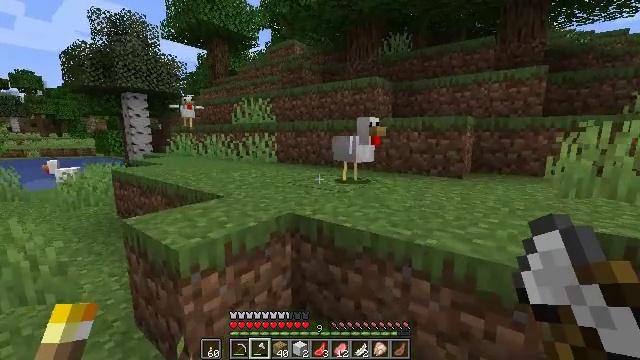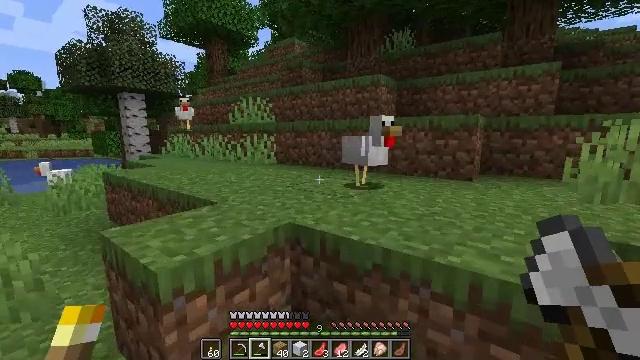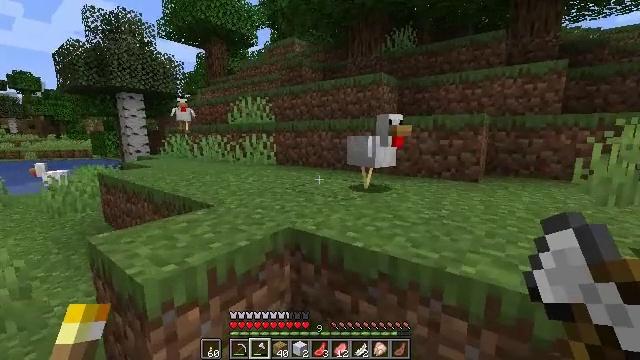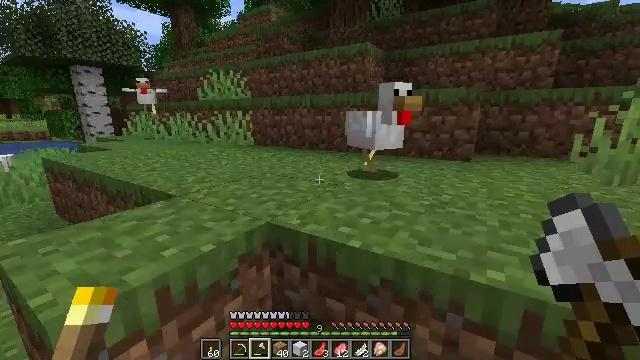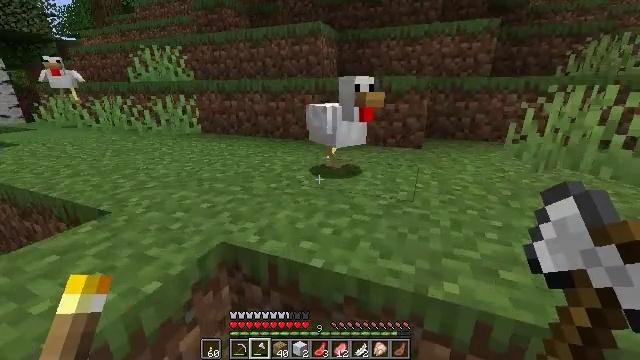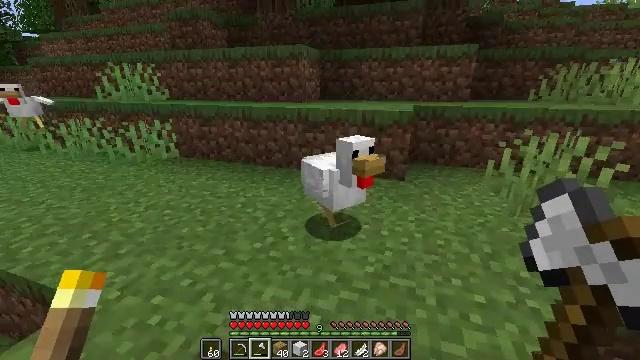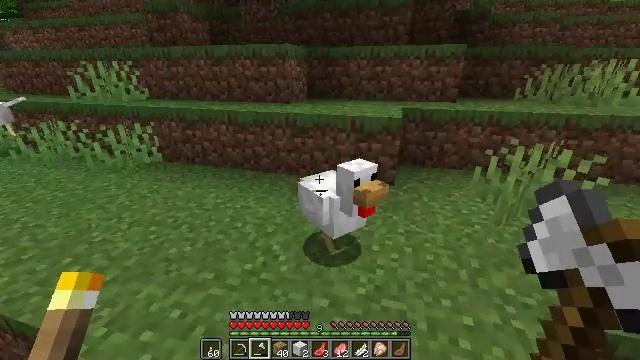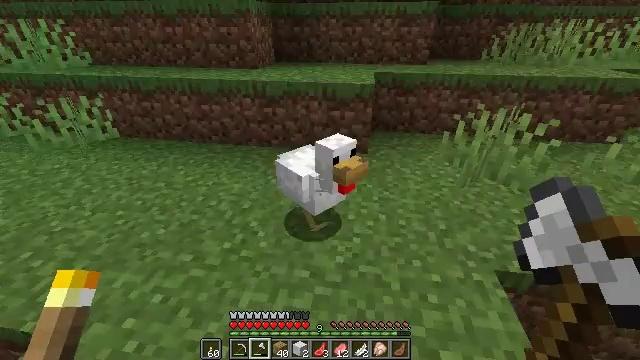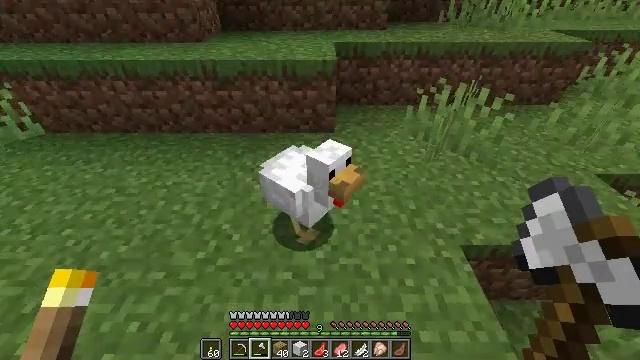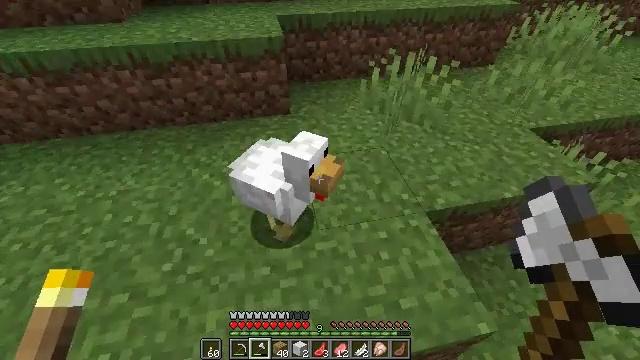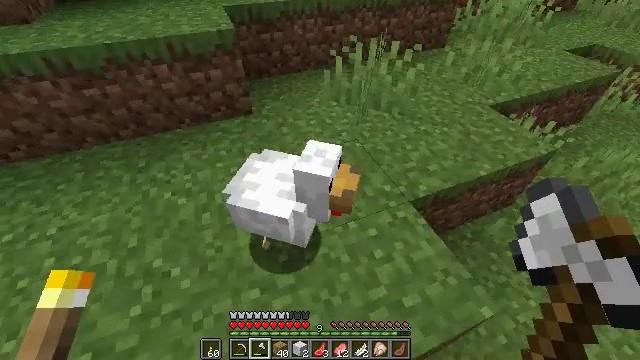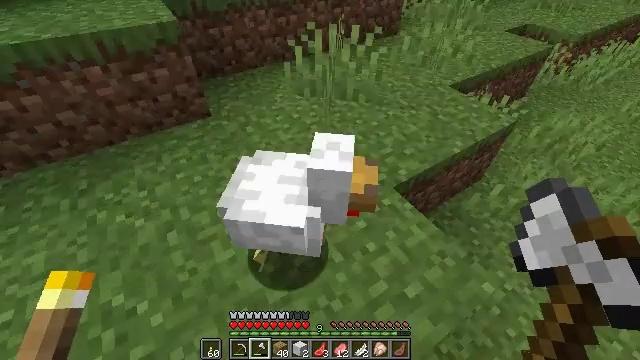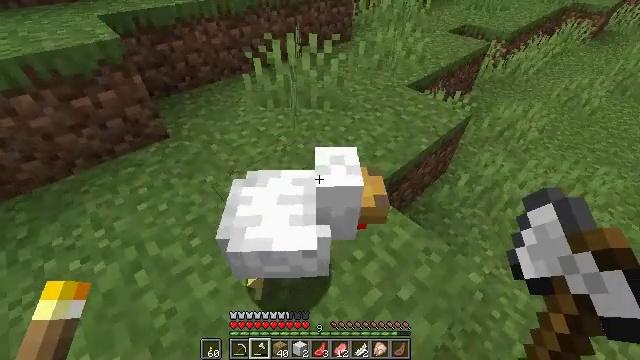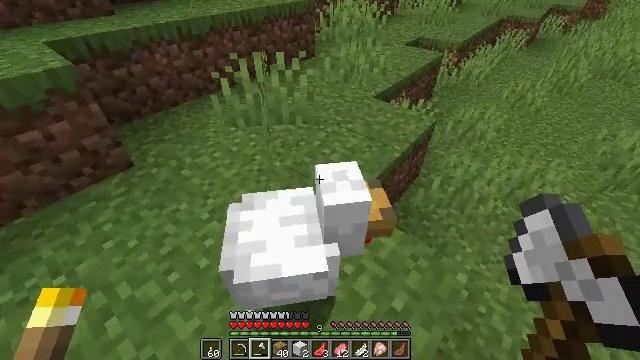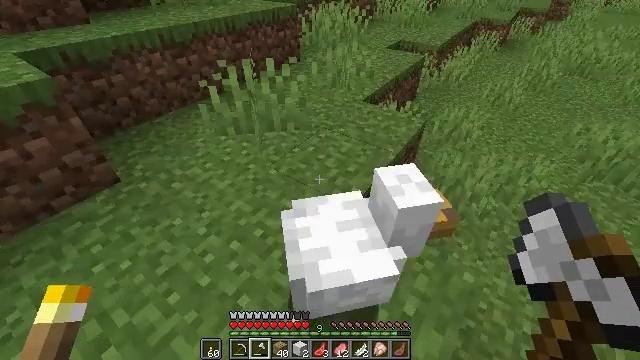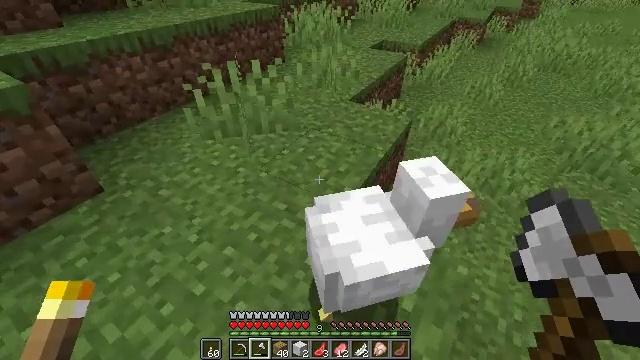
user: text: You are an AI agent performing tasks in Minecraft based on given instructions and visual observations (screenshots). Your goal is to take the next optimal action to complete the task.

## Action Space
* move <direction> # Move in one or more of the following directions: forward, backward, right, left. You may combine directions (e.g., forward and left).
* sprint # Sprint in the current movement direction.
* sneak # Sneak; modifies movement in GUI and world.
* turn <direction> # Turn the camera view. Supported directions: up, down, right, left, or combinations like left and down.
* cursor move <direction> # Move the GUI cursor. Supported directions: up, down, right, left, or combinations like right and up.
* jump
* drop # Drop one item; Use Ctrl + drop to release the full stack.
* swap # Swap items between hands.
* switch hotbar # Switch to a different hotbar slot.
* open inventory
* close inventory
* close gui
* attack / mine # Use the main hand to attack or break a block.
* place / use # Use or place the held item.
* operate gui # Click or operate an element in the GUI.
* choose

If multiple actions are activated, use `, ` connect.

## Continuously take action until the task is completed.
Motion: motion action
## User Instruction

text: Hunt animals.
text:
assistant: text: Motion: move forward
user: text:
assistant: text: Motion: move forward
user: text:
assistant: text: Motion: move forward, turn right and down
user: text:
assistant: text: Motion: move forward, turn right and down, jump
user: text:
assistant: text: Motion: move forward, turn right and down, jump
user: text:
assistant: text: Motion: move forward, turn right and down, jump
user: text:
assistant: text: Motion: move forward, turn right and down
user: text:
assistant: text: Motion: move forward, turn right and down
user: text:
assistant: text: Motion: move forward, turn right and down
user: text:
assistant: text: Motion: turn right and down
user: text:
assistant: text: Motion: turn right
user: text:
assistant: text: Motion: turn right and up
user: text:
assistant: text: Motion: turn right and up
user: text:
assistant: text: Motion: turn right
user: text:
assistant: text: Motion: turn right
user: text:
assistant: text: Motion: turn right and down
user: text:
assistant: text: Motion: turn right and down
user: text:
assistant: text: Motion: turn right and down, attack / mine
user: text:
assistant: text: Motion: turn right and down, attack / mine
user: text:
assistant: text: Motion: turn right, attack / mine
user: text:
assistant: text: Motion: turn right and up
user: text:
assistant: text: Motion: turn right and up
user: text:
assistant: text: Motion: no_op